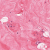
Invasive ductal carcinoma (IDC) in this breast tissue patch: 0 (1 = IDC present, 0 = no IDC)